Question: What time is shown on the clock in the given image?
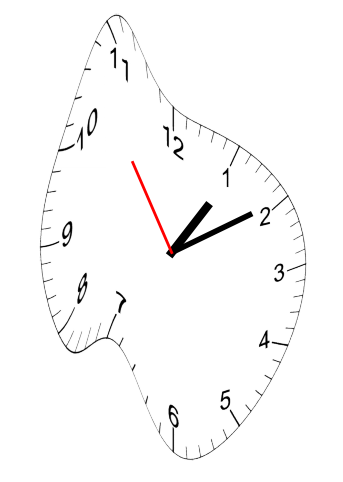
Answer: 01:09:54